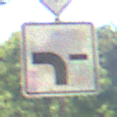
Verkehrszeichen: VerlaufVorfahrtsstrasse6
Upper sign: Vorfahrtsstrasse
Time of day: Midday
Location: Outdoor (RoadRail)
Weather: Clear
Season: NotSpecified
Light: Natural